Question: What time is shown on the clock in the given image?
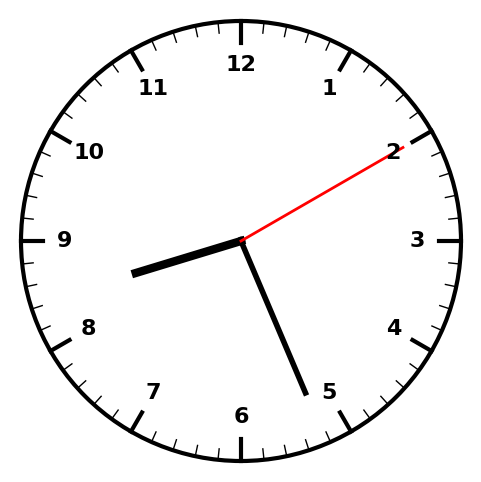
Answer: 08:26:10